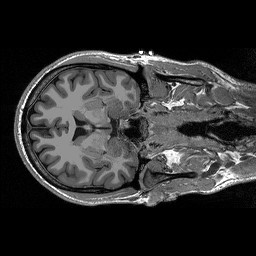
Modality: T1w
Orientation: axial
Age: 27
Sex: male